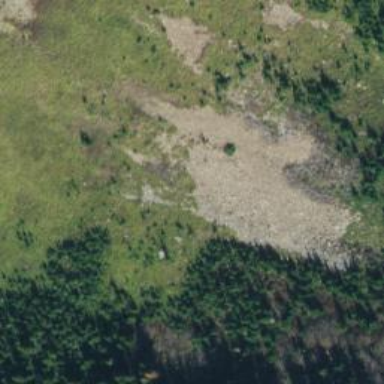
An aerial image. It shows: Natural scree.